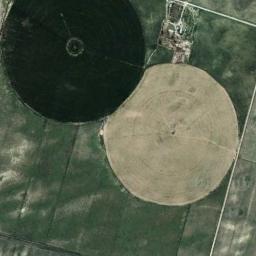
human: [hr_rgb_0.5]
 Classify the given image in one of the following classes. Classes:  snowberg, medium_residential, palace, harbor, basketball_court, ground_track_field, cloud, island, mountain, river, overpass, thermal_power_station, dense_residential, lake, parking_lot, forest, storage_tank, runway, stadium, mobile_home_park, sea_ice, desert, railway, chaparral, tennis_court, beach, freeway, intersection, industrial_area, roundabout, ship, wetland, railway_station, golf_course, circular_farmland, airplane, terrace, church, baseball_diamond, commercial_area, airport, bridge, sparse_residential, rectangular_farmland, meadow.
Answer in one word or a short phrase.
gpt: circular_farmland